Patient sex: M
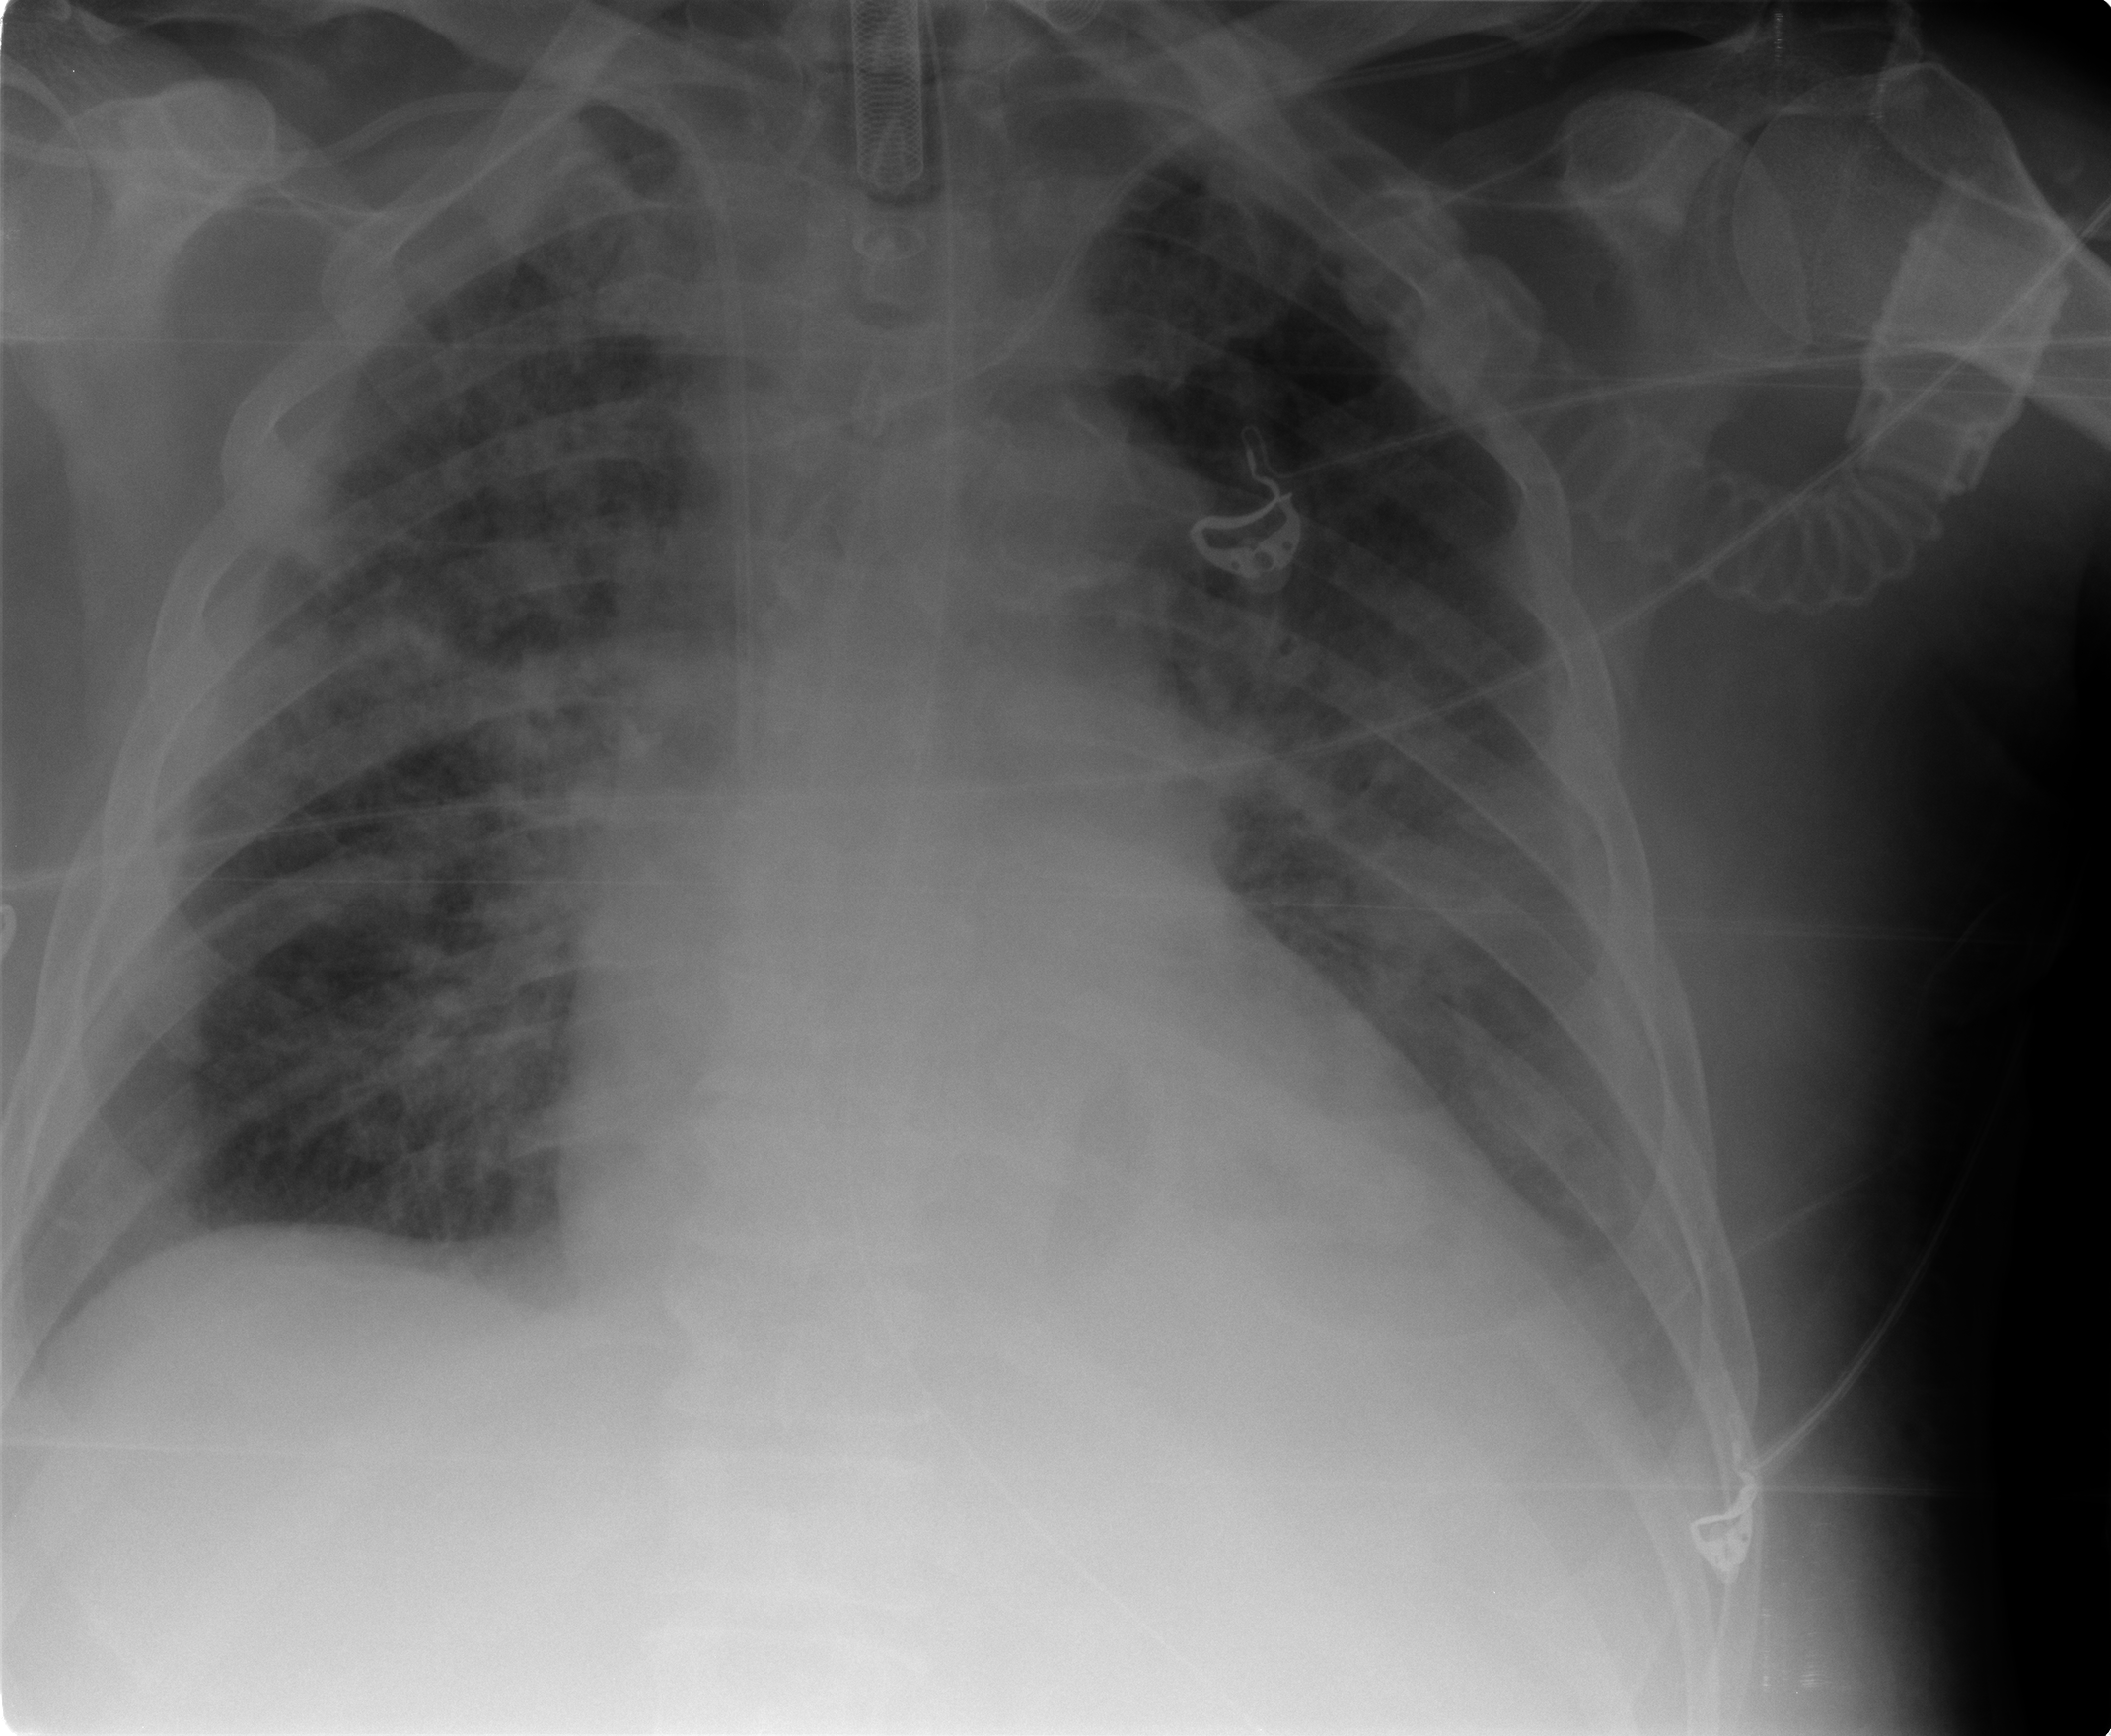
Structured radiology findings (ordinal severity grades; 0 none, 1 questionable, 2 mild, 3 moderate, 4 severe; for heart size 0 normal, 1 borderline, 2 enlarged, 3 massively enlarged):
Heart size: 2
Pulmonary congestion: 2
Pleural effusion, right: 0
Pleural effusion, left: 2
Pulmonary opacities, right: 3
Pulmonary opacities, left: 0
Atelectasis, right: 2
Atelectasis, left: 2